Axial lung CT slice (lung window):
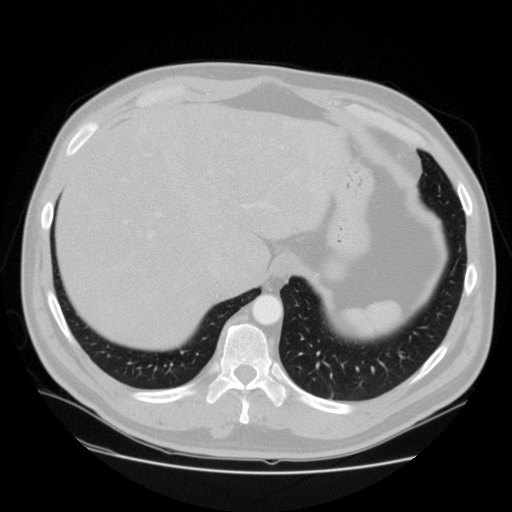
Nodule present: no